Question: After downloading 'Node.js' and 'Visual Studio Code' and after setting up the folders and changing it into respective directories using command lines inside the integrated 'powershell' of 'VS Code', the 'node app.js' command fails to run the program. I wrote 'node' along with the full name of the directory and the filename 'app.js', still its unable to run it.
I have attached the screenshot of it.

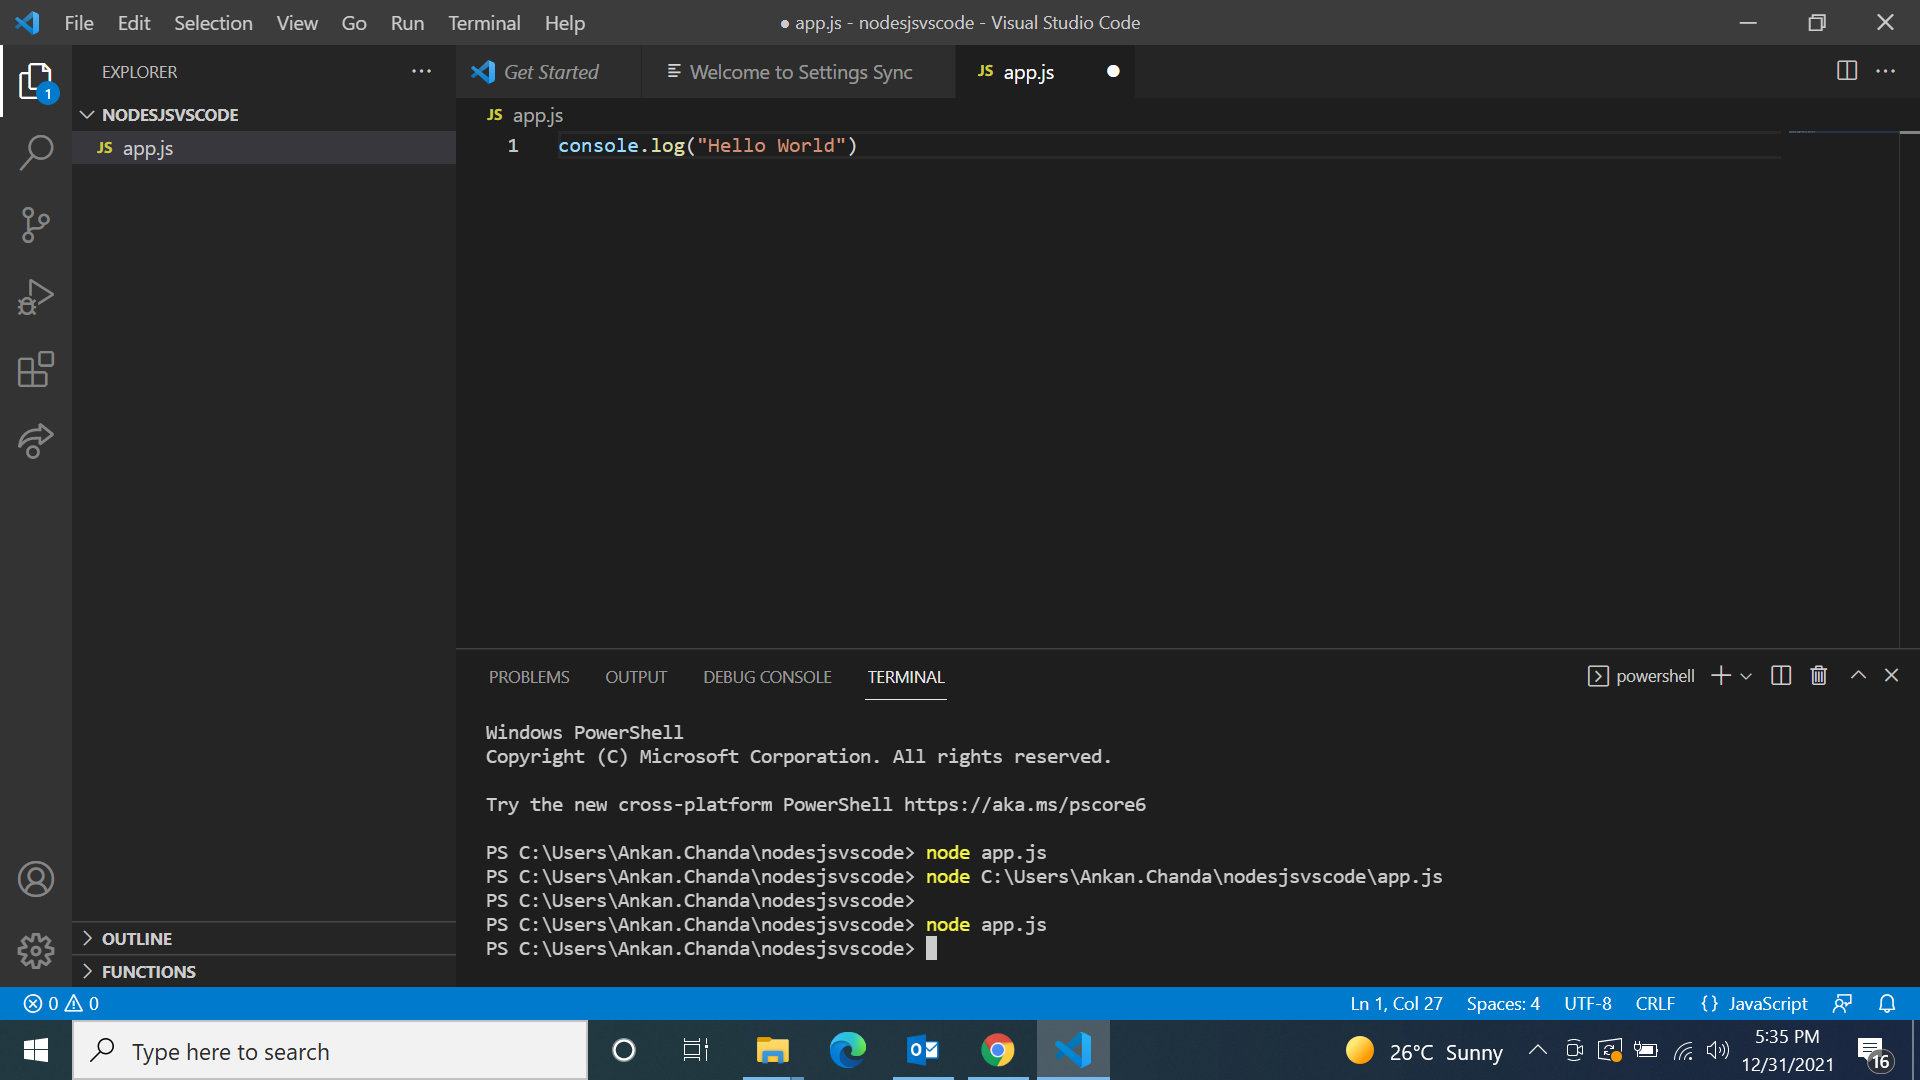
Answer: Looks like you haven't saved your file. Save it and try to execute it again.